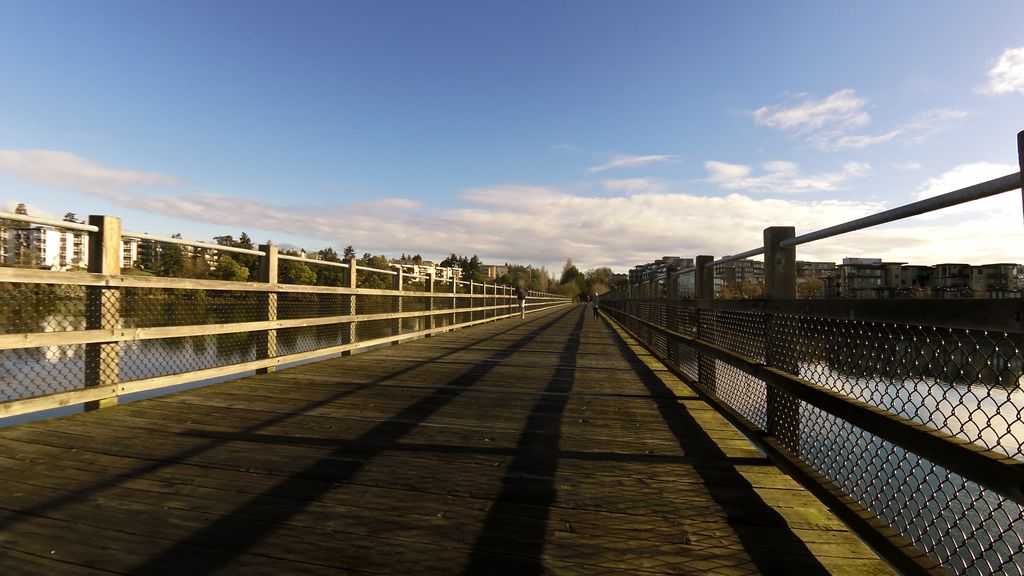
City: victoria